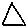
Label: triangle